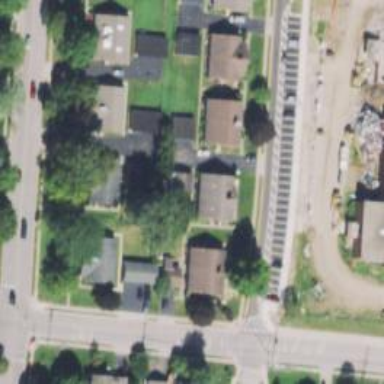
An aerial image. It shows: Residential driveway designated as service road.